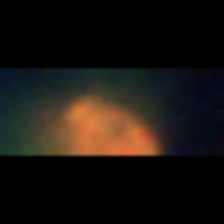
Taxon: Unknown_detritus
Group: Unknown